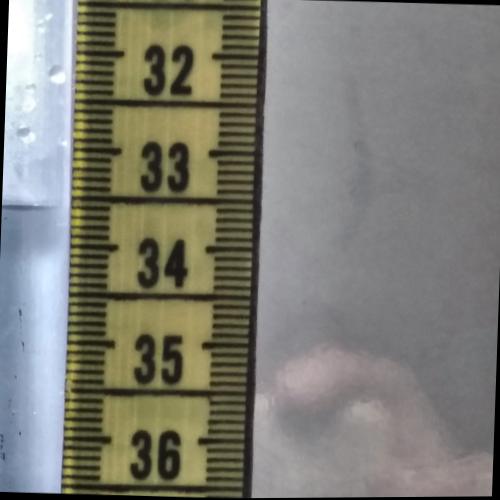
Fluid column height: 33.6 cm